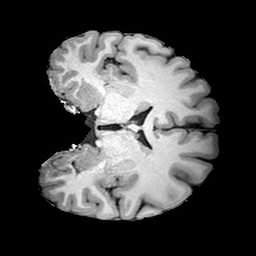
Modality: T1w
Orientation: coronal
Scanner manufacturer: siemens
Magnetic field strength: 3 T
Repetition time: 2 s
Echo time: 0.0024 s